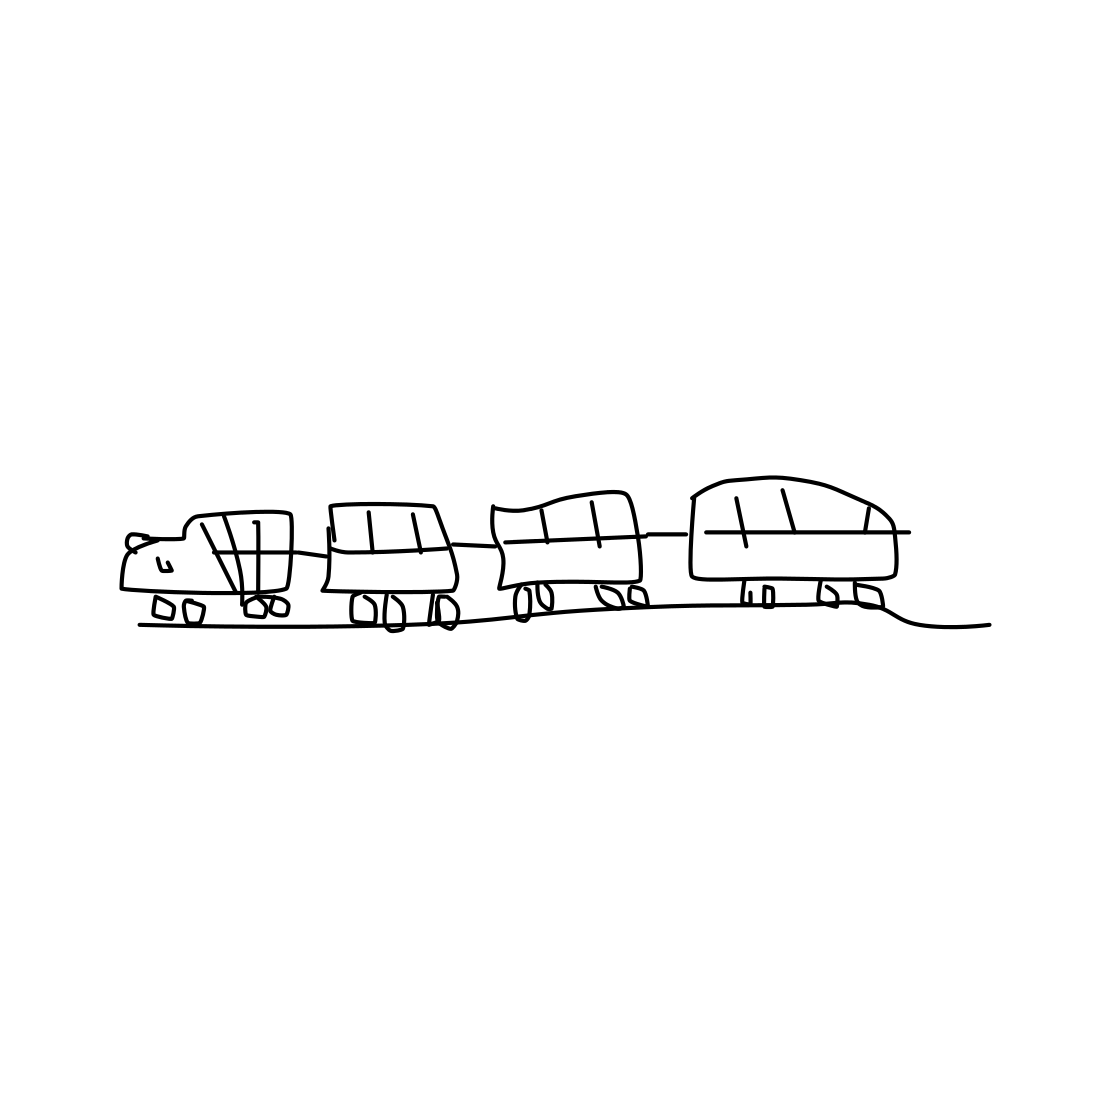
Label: train